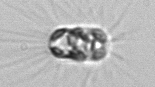
Label: Corethron_hystrix